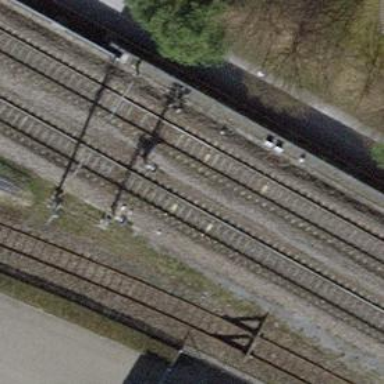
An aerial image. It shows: Railway signal.